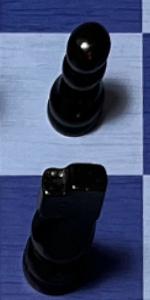
Label: Knight_Black